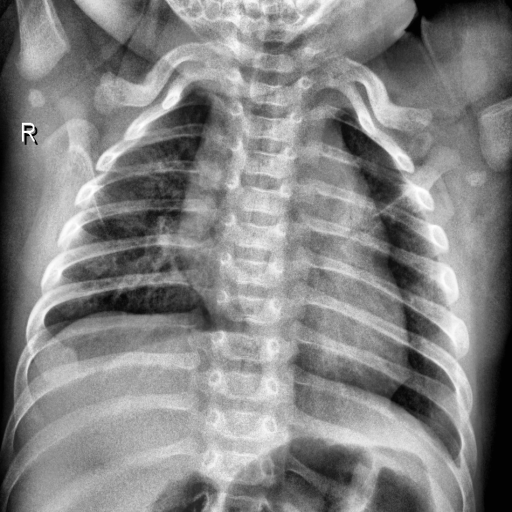
Finding: NORMAL